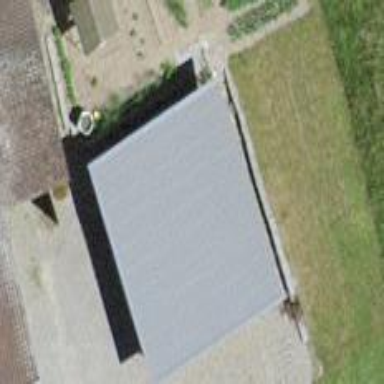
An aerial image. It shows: View of roof of building.